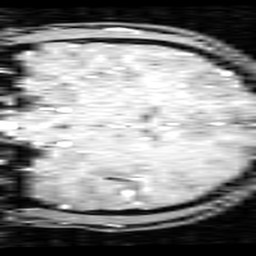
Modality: inplaneT1
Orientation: coronal
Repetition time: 0.2 s
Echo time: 0.0036 s